Question: I am currently experimenting with BeautifulSoup(bs4) in python3.
When i go to print the soup or sauce the elements that i am looking for are not there.
I cannot find the code for this table (see screenshot of the table website) in the sauce/soup.

Here is my code:
'''
import bs4 as bs
import requests
r = requests.get("https://www.flashscore.com/field-hockey/netherlands/hoofdklasse/standings/")
soup = bs.BeautifulSoup(r.text,'lxml')
print(soup) # or i print r.text -> the sauce
'''
Any help would be much appreciated.Please could you explain any suggestions if possible.
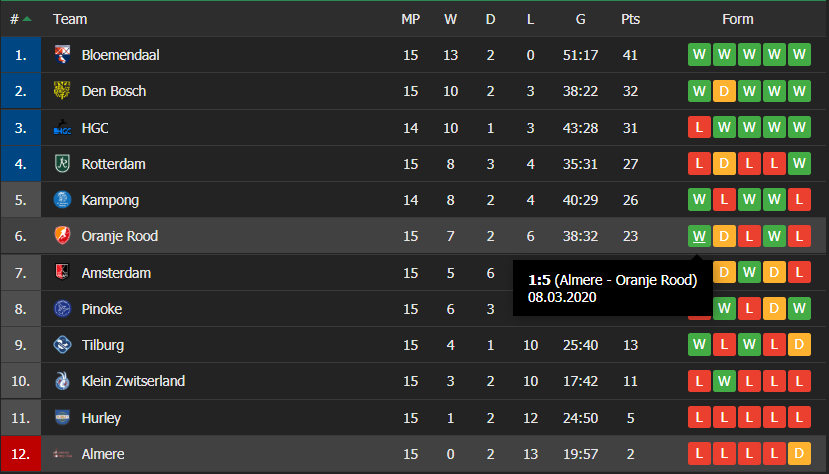
Answer: Very, very common problem: page uses 'JavaScript' to add items but 'BS' and 'requests' can't run 'JavaScript'.
You may use <URL> and use 'BS'.
OR you may use 'DevTools' in 'Firefox'/'Chrome' (tab: 'Network', filter: 'XHR') to find url used by 'JavaScript' to get data from server and then you can use this url with 'requests'.
---
Using 'DevTools' I found url and get HTML with table.
It needed header ''X-Fsign'' to get data instead of HTML with message '401 Unauthorized'
I don't know if this header always has the same value. If not then it would need more research to find this value in HTML or in Cookies.
'''
import requests
import bs4 as bs
url = 'https://d.flashscore.com/x/feed/ss_1_INmPqO86_GOMWObX1_table_overall'
headers = {
# 'User-Agent': 'Mozilla/5.0'
# 'User-Agent': 'Mozilla/5.0 (X11; Linux x86_64; rv:79.0) Gecko/20100101 Firefox/79.0',
# 'X-Referer': 'https://www.flashscore.com/field-hockey/netherlands/hoofdklasse/standings/',
'X-Fsign': 'SW9D1eZo',
# 'X-Requested-With': 'XMLHttpRequest',
# 'Referer': 'https://d.flashscore.com/x/feed/proxy-local',
}
r = requests.get(url, headers=headers)
soup = bs.BeautifulSoup(r.text, 'lxml')
for item in soup.find_all('span', class_='team_name_span'):
print(item.text)
'''
Result:
'''
Bloemendaal
Den Bosch
HGC
Rotterdam
Kampong
Oranje Rood
Amsterdam
Pinoke
Tilburg
Klein Zwitserland
Hurley
Almere
'''